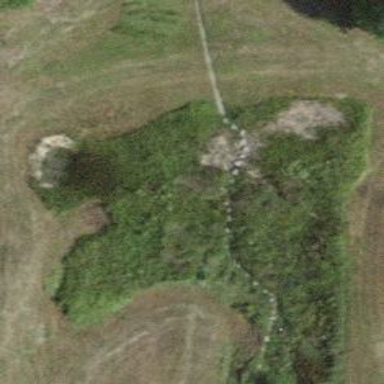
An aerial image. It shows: Path on unpaved surface with bridge.